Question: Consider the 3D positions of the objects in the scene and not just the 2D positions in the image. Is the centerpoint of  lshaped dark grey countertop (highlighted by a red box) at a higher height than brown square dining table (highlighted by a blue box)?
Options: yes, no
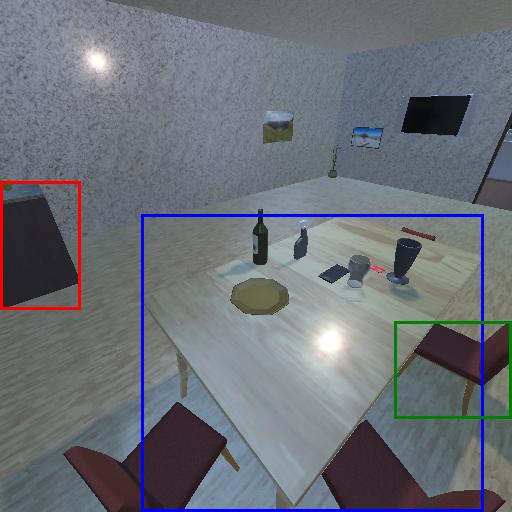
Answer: yes